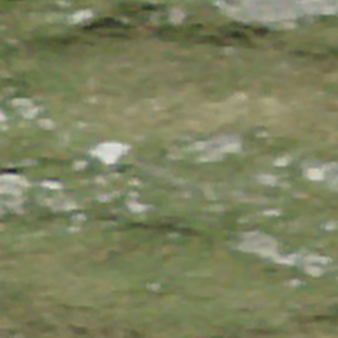
Label: other